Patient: sex M, age 60
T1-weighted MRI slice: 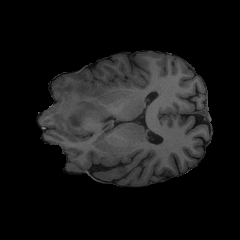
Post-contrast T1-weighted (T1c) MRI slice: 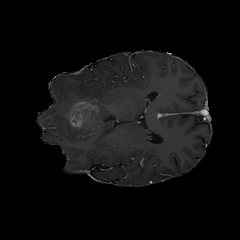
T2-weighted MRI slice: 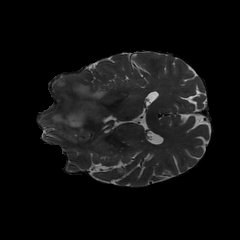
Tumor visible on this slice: yes
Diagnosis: Glioblastoma, IDH-wildtype
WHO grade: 4